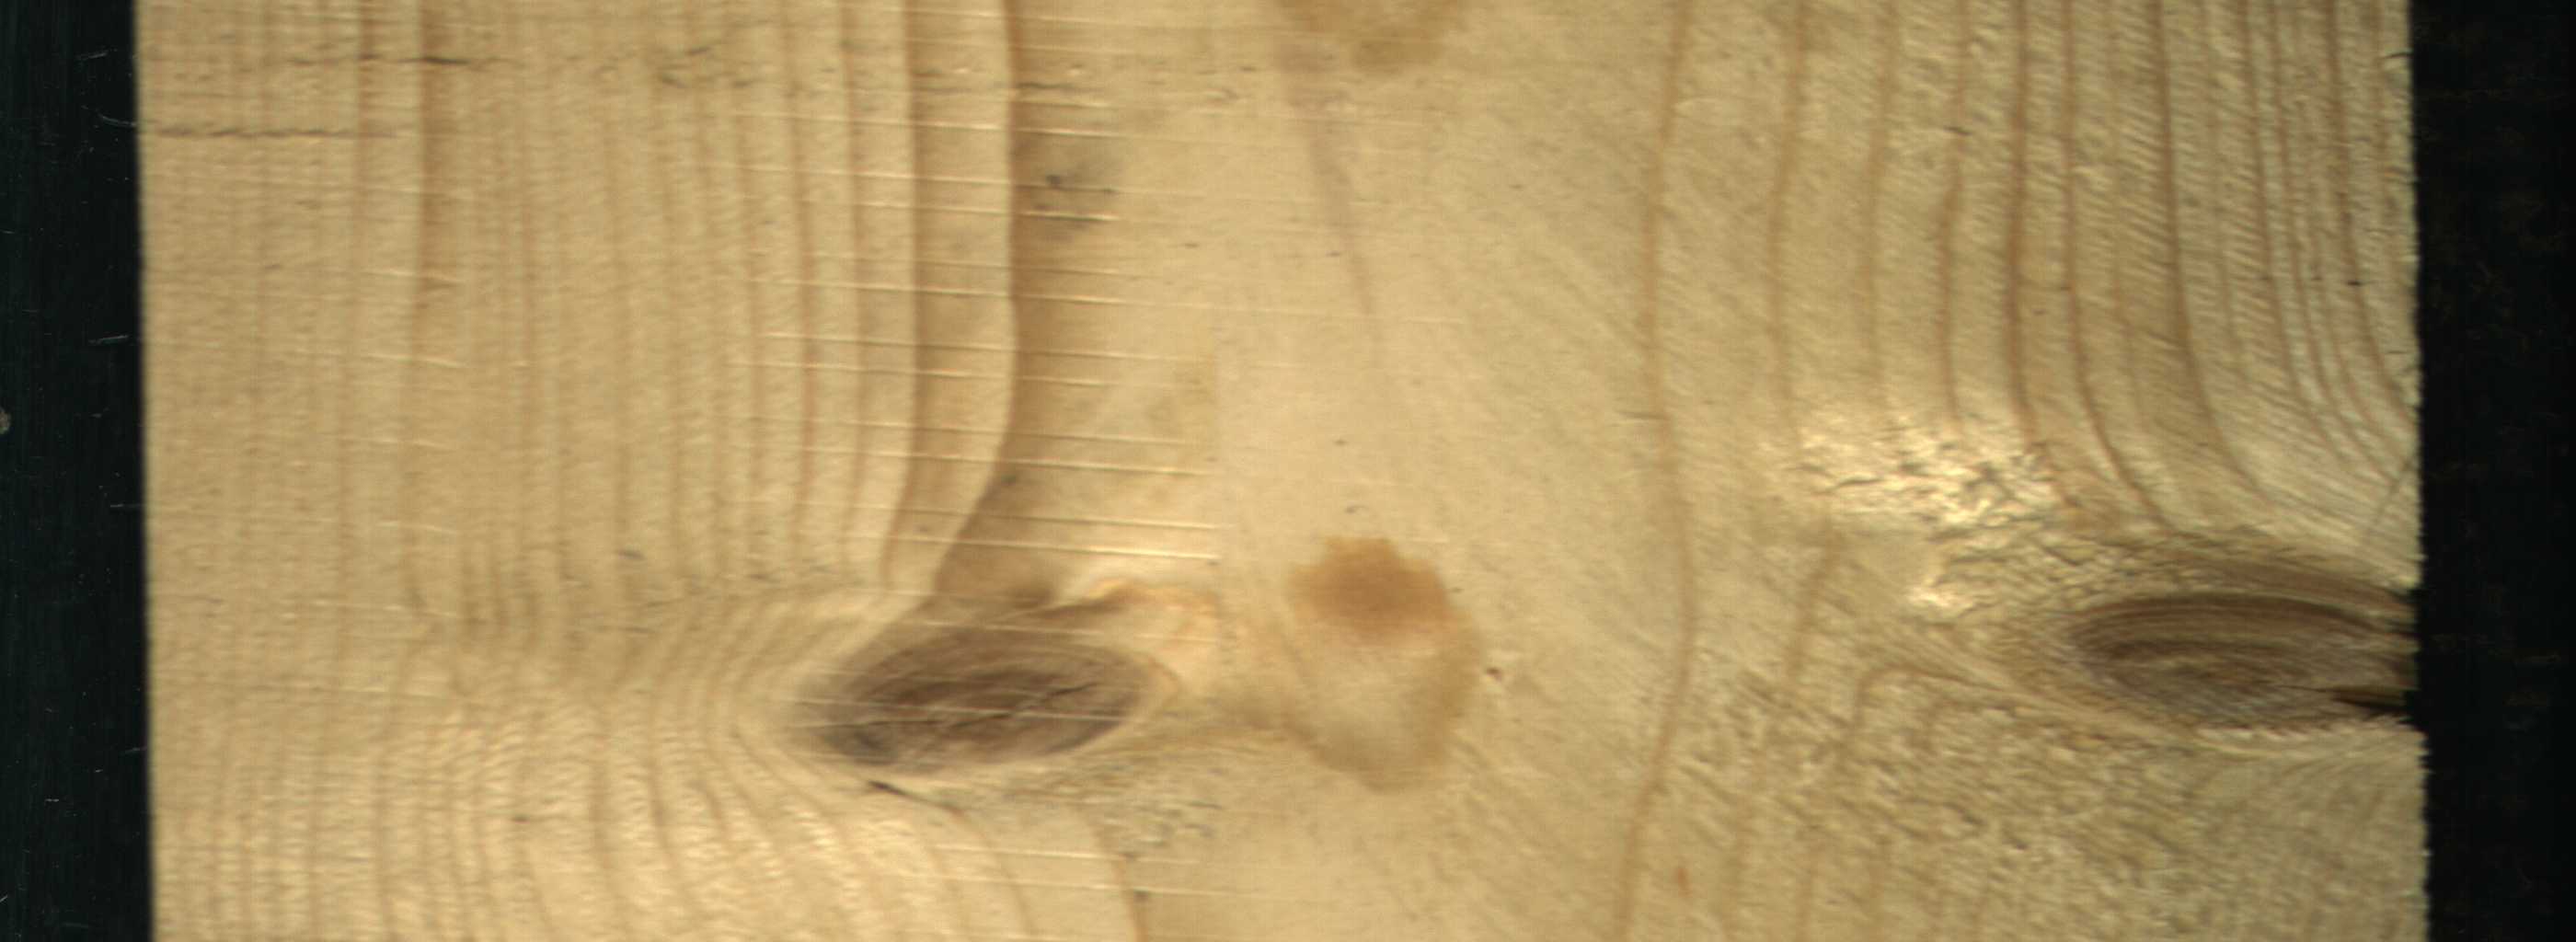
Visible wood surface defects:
knot_with_crack
knot_with_crack
Dead_Knot
Live_Knot